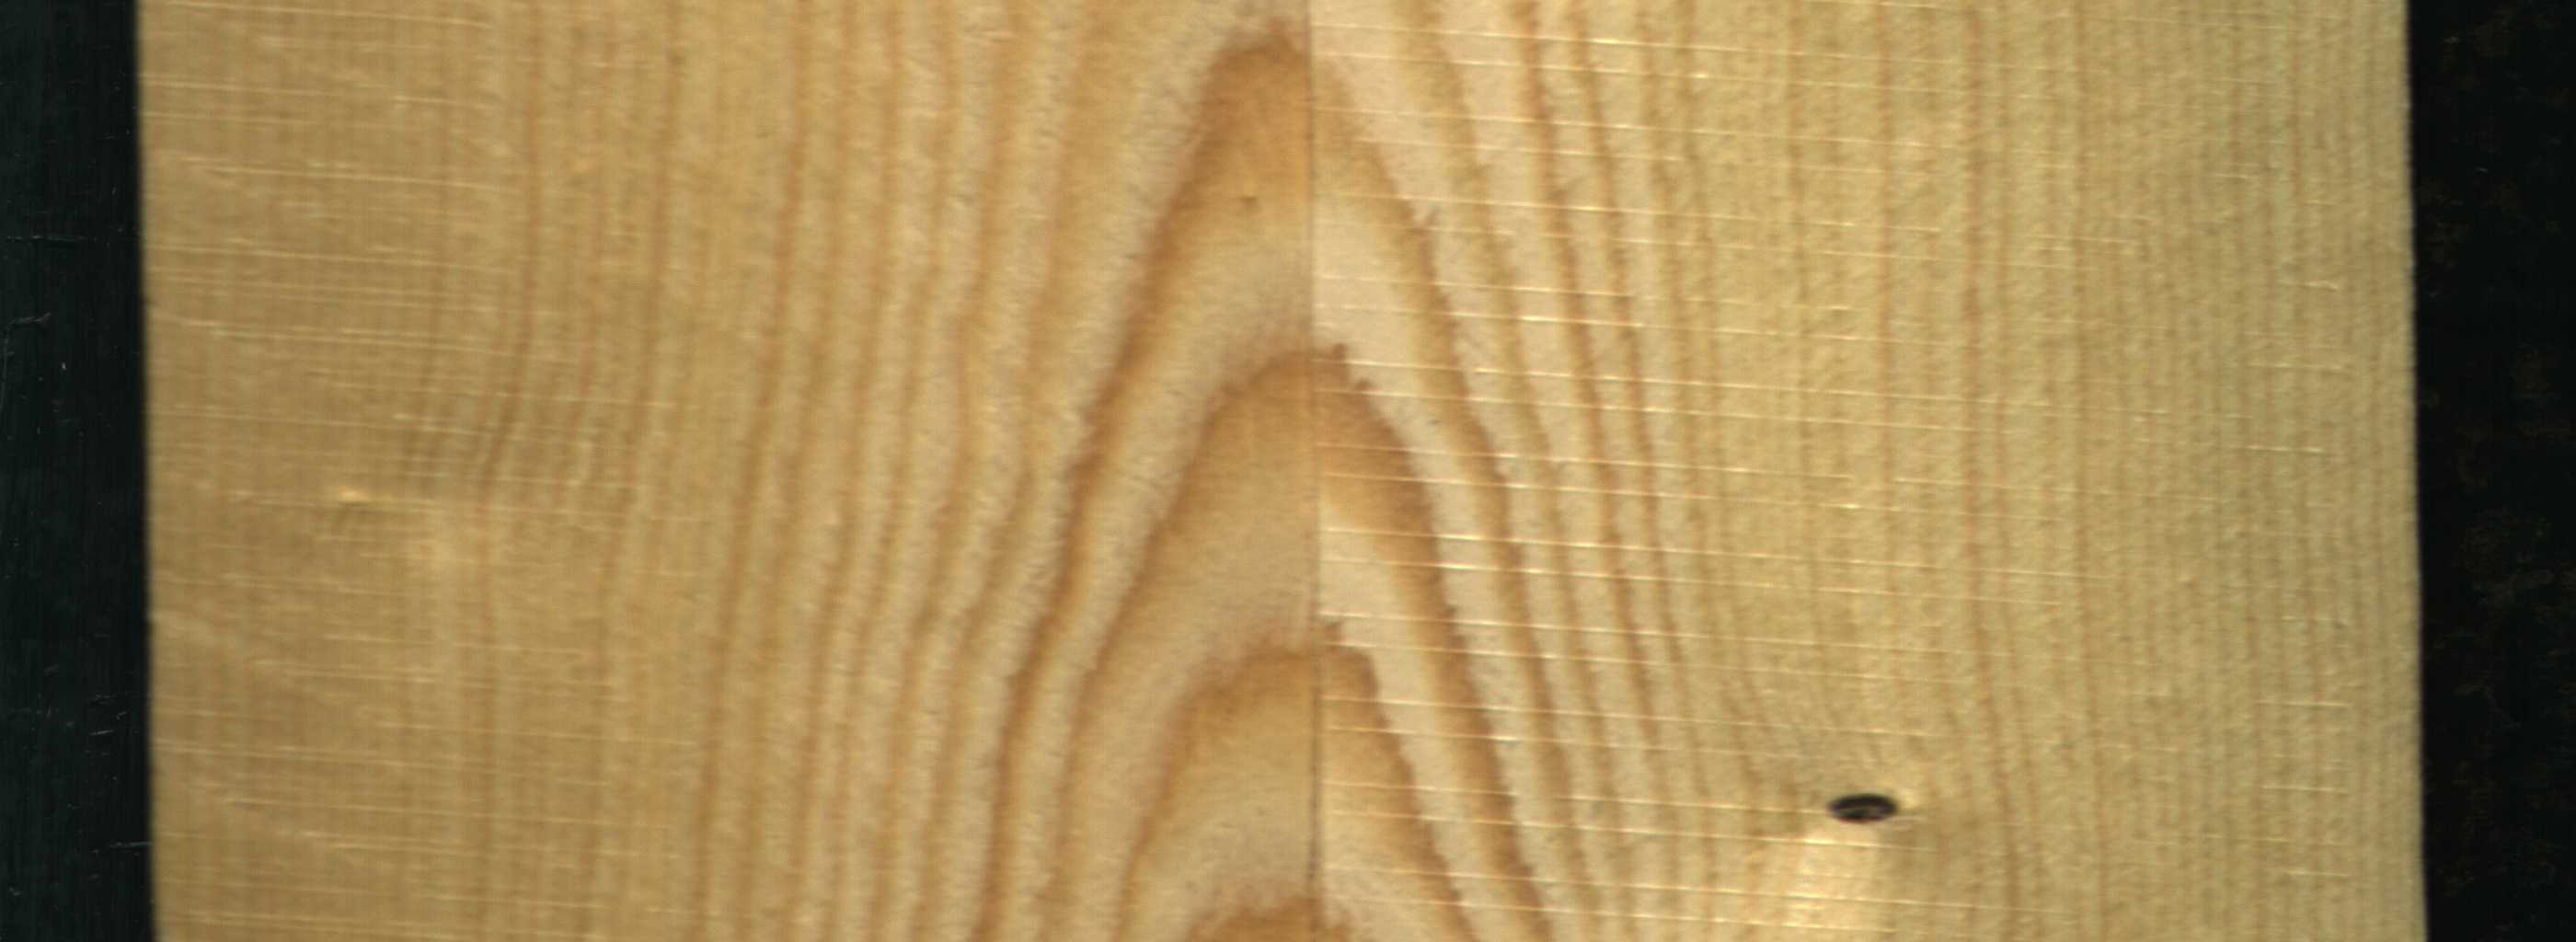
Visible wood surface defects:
Dead_Knot